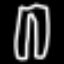
Label: pants